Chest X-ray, PA view. Patient: 33 years old, sex F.
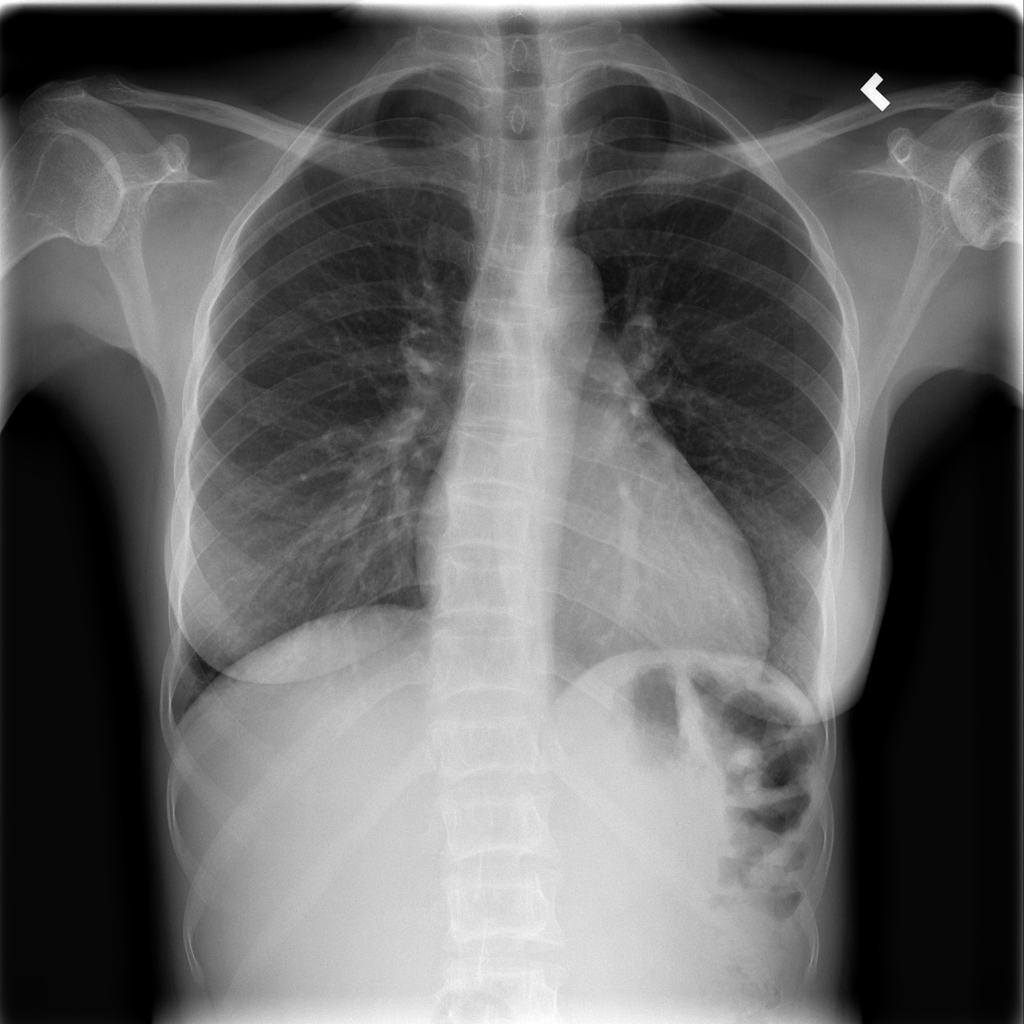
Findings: No Finding